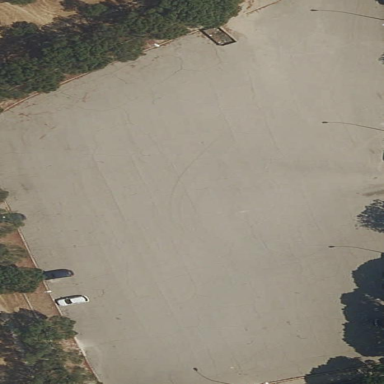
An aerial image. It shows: Asphalt parking aisle road.